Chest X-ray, AP view. Patient: 58 years old, sex M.
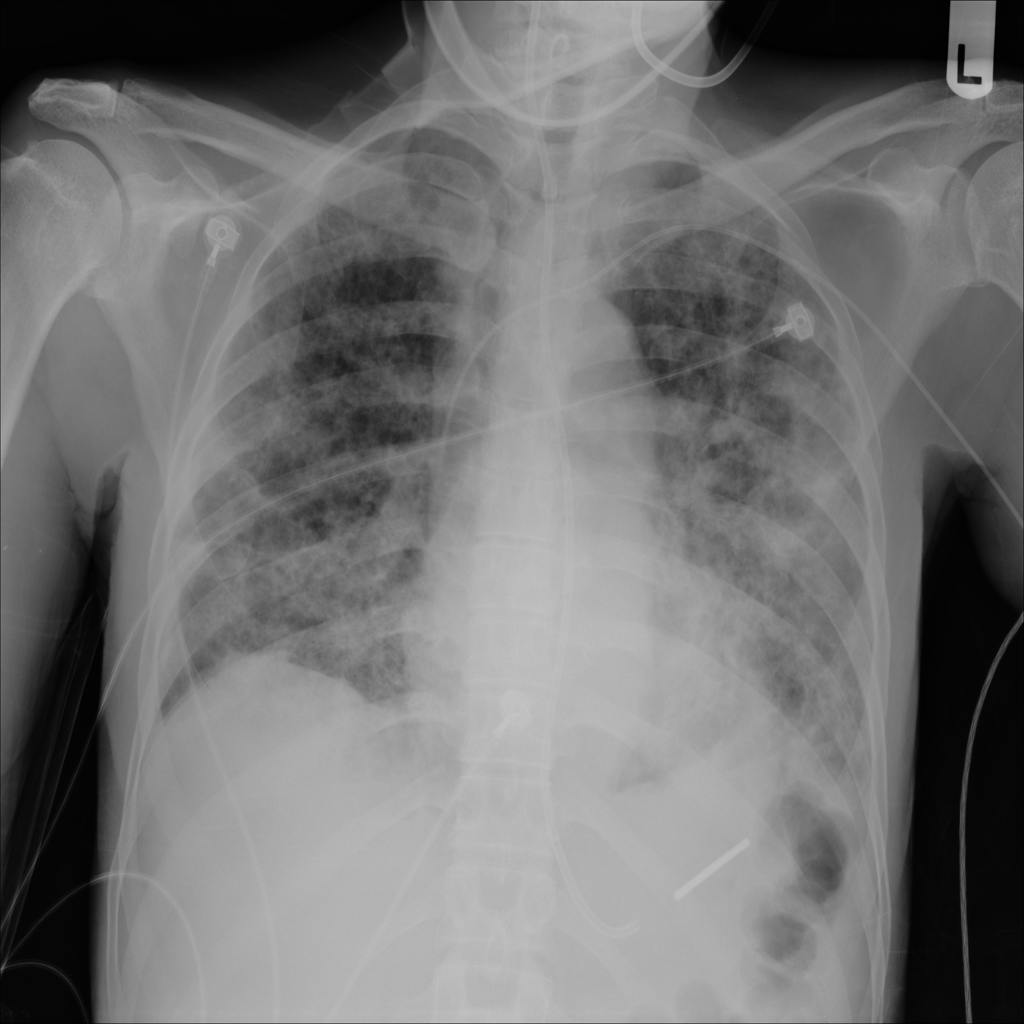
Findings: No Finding